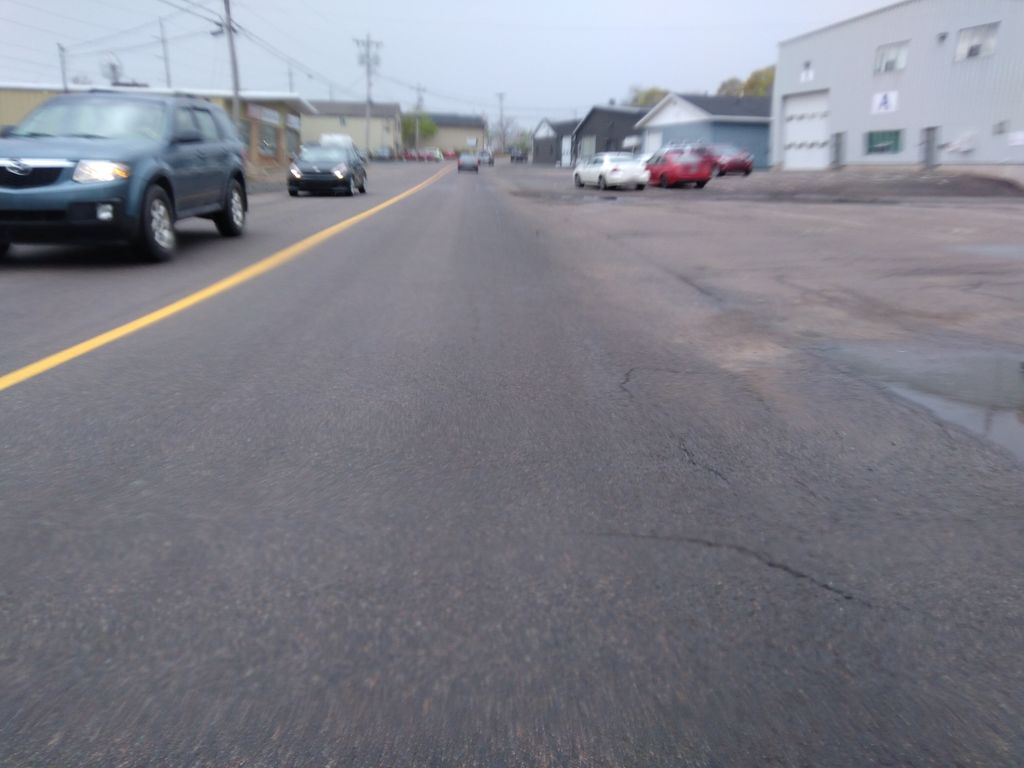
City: charlottetown